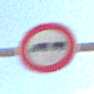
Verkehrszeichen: VerbotLastkraftwagenMitAnhaenger
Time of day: Midday
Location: Outdoor (Nature)
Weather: PartlyCloudy
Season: NotSpecified
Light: Natural